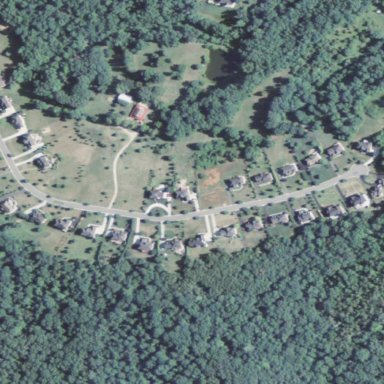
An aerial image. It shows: Neighborhood.